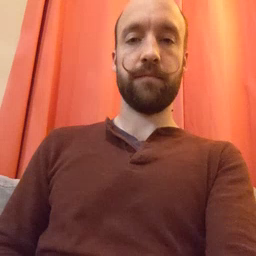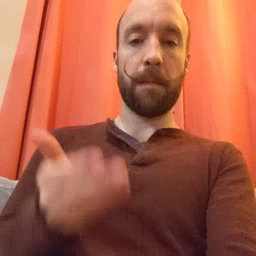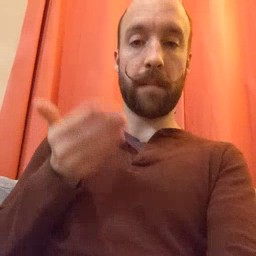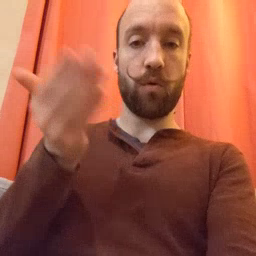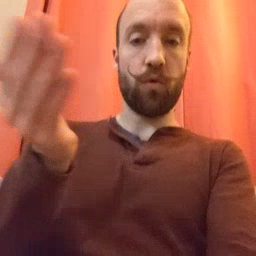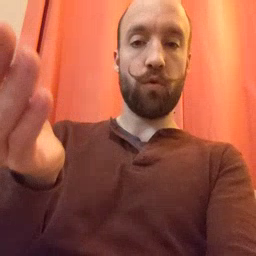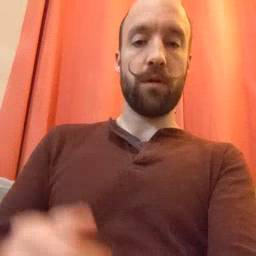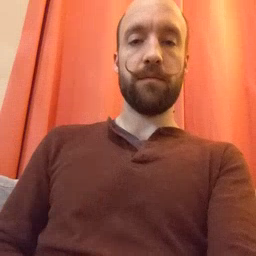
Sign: boat